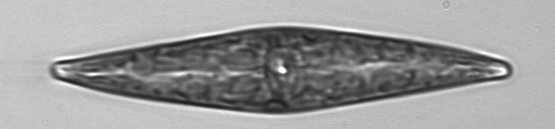
Label: Pleurosigma